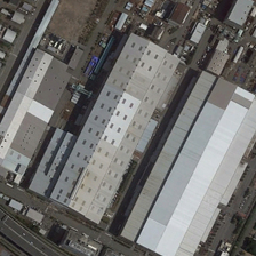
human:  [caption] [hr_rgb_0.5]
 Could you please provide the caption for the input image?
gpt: There are two large factories in the factory.

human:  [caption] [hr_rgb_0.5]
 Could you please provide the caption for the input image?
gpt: There's a long road near the factory.

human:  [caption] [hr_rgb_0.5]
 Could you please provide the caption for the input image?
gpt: There is a long road near the factory.

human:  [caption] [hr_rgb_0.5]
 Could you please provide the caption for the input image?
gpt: There are two big factories in the factory.

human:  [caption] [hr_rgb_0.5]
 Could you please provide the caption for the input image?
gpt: There are two big factories.